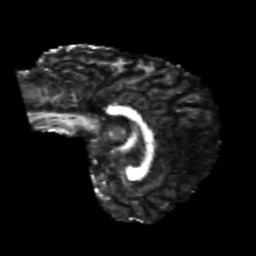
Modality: FA
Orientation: sagittal
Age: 20
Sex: male
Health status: healthy
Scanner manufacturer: philips
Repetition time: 7.387 s
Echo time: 0.08599 s